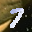
Label: 7